Question: I currently working on a website which runs without any problems, but in Chrome i noticed huge memory usage! I start a new tab and opening my site, the memory usage starts with 40MB (i use the chrome task manager for detecting the memory usage) so all sounds normally. Now i just reload the site and the memory increases significantly. By just clicking around on the website background or anywhere where no events are binded or any functions it is also possible to increase the memory a little bit (really slowly < 10 MB). Now i have for example images on my page which are thumbnails and if you hover over them you have the possibility to enlarge them. The image ratio of the original image is calculated and the source of this one is used. Yeah you know what i mean absolutely normal stuff, but this image enlarging is a huge memory increaser - much worse than reloading the site.
So i thought about it for a long, i searched for possible memory leaks in my javascript part and so on but i didn't find anything which could be a problem. Maybe because i do not know it better! I am not really experienced at this. Okay afterwards i tested my site also in the latest version of Firefox as well as in Internet Explorer. In the following picture you can see the results, i also added the version of the browsers so you can see which one i used:
I repeated all memory increasing steps in all browsers at the same way, for my measurement. As you can see Firefox is really memory friendly, only 17.22 MB at all! Internet Explorer is also okay with 77.6 MB, but Chrome is a disaster - using near to 460 MB RAM :-(.
For my bad eg. YouTube needs in Chrome only 130-150 MB and has not this memory problems... . So my question is which problem is this? I mean in all other Browsers it works fine except Chrome (I think Opera and Safari will have the same problems, because they are based on webkit (not tested) ).
Is there anything which i could improve or what i should note while programming websites for Chrome to avoid such memory problems? I would be really thankfull if anyone, who is more experienced than me (in this part of web development), is able to give me some advices to avoid memory leaks or memory problems in Chrome!
# Edit (29.06.2015): I already tried to disable the hardware acceleration in Chrome, but this doesn't change anything - still the same memory problems!
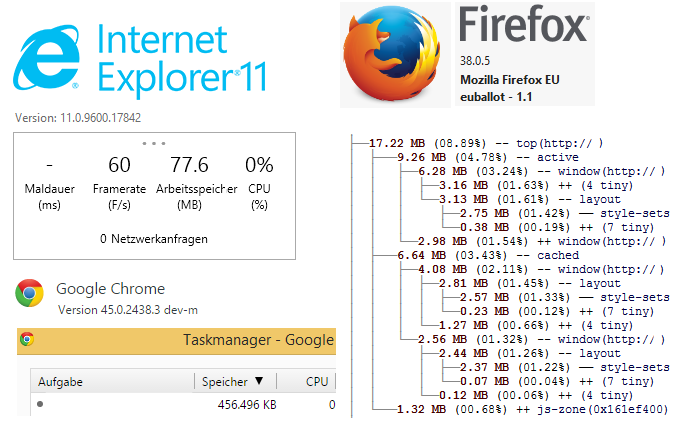
Answer: The latest Build of Chrome fixed the memory leak problem completely!
=> Version 45.0.2453.0 dev-m
I really hope that this version comes stable as soon as possible or at least for the day where i release/publish my site^^.
It seems as it was a Chrome (i think Opera and other browser which are based on webkit have/had also the problem) only (memory leak) bug.